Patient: sex M, age 71
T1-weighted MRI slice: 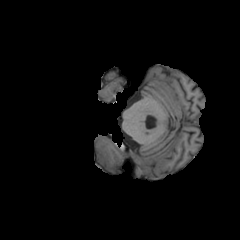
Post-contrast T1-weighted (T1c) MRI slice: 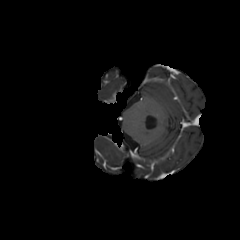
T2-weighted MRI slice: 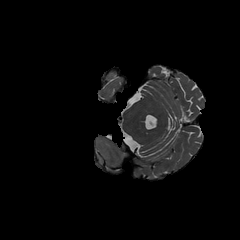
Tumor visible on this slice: yes
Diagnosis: Glioblastoma, IDH-wildtype
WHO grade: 4